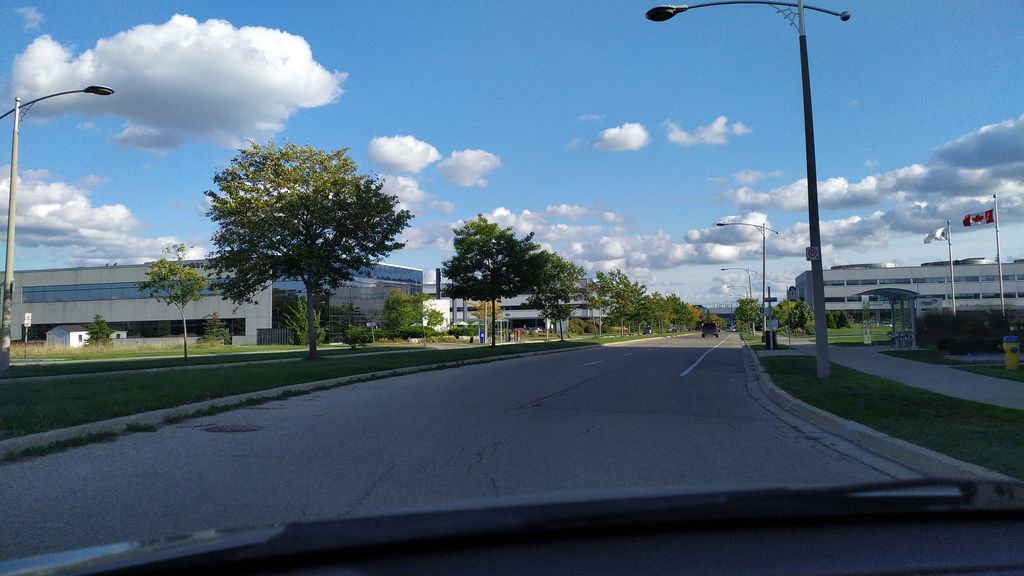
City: kitchener-waterloo